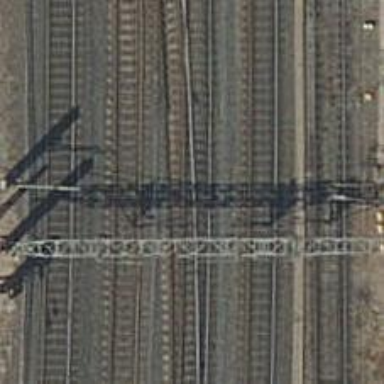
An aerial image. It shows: Railway track with contact lines for electrification.